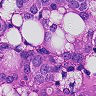
Metastatic tissue present: yes